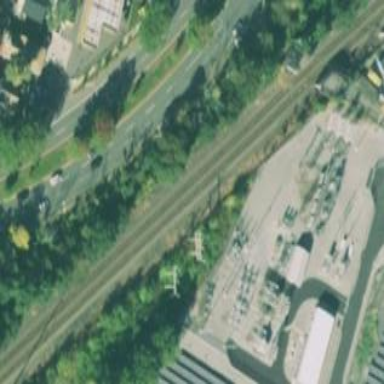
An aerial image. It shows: Outdoor distribution substation protected by fence.